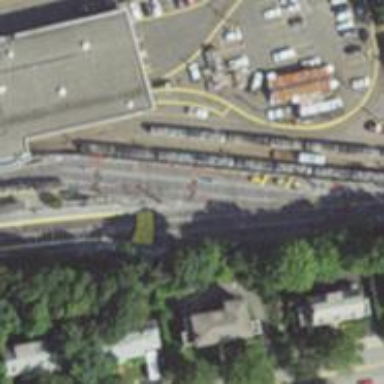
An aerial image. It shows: Railway crossing.